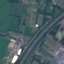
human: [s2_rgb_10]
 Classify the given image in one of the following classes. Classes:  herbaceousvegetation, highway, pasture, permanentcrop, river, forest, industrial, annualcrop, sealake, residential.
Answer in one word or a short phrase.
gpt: Highway